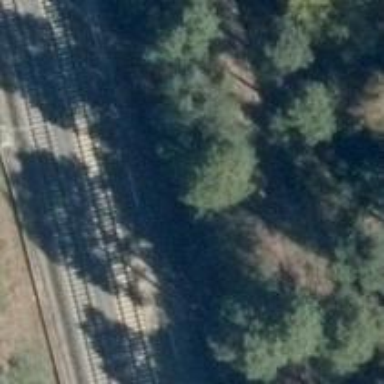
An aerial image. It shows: Solitary milestone along the railway.